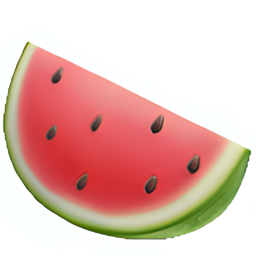
Name: watermelon
Emoji: 🍉
Group: Food & Drink
Sub-group: food-fruit